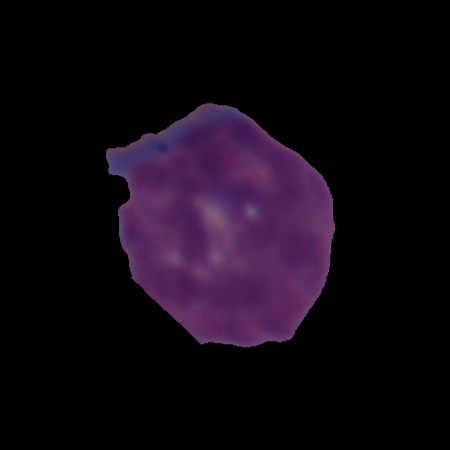
Label: cancer